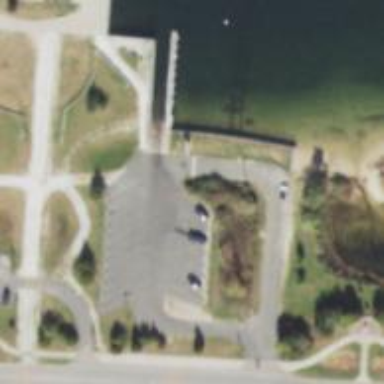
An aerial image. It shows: Man-made pier.